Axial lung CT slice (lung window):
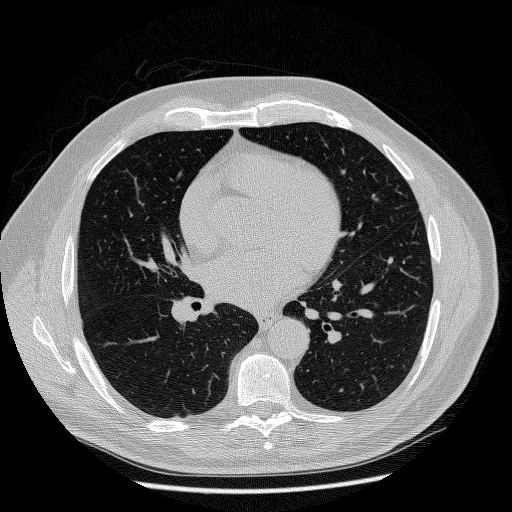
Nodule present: no